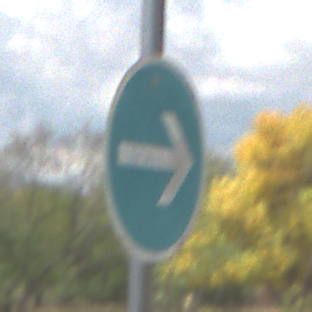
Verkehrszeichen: VorgeschriebeneFahrtrichtungHierRechts
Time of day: Midday
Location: Outdoor (Nature)
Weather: PartlyCloudy
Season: Autumn
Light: Natural